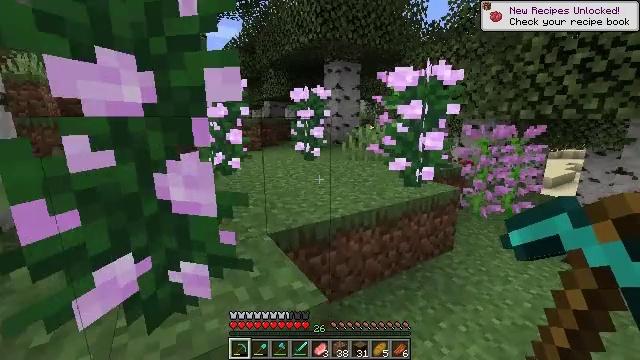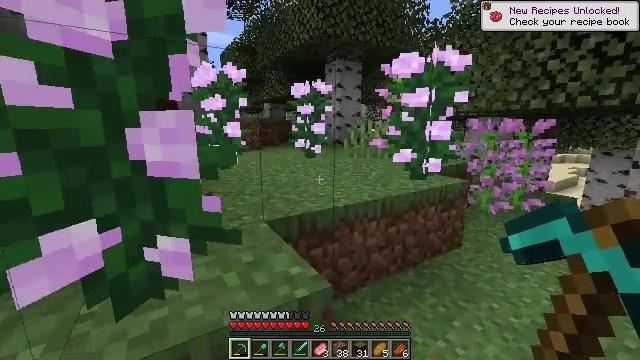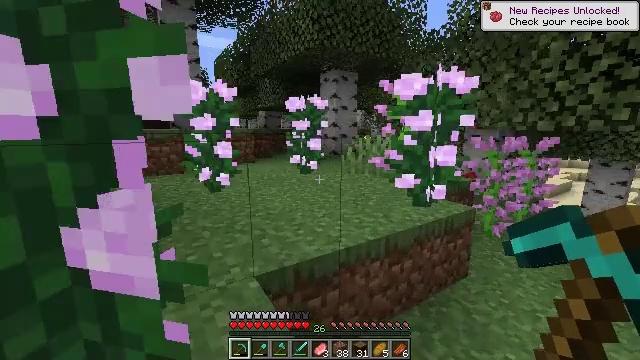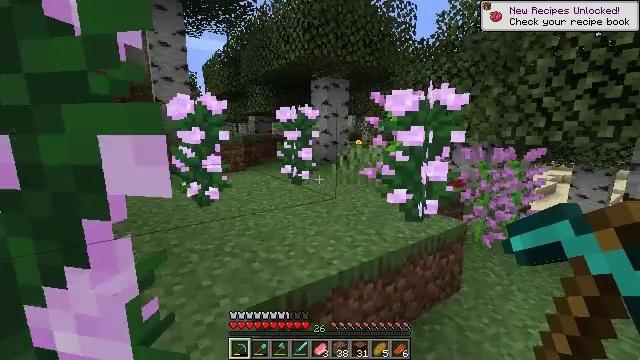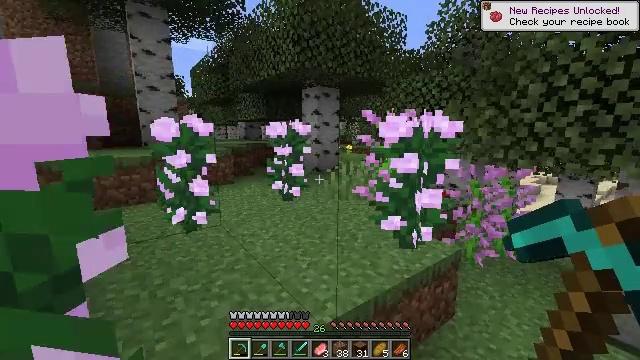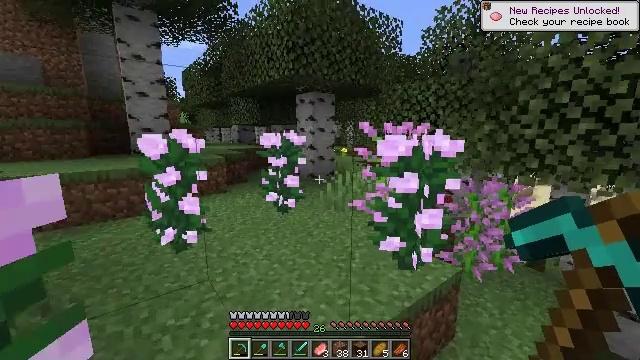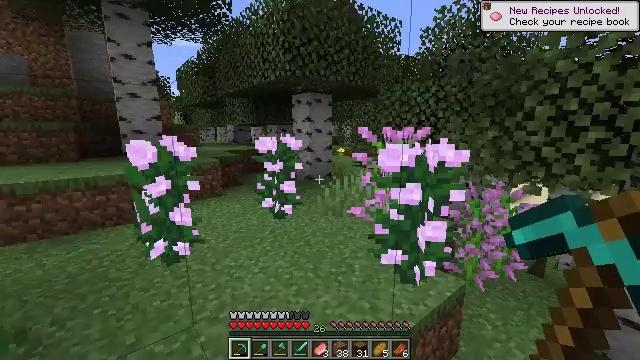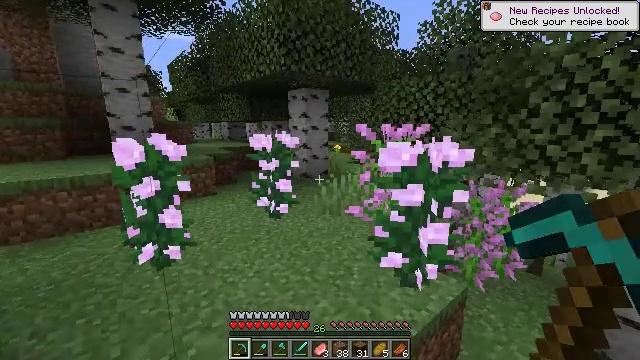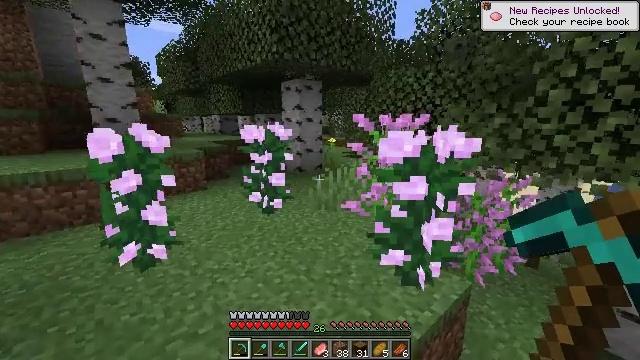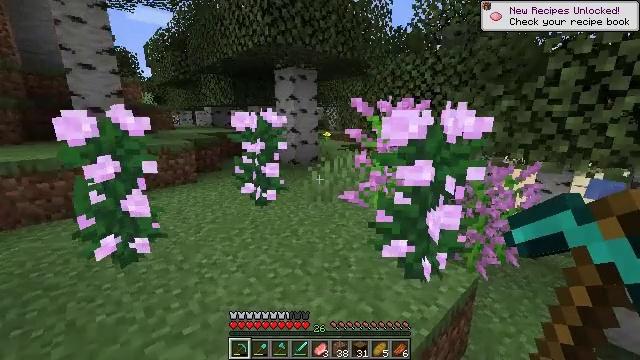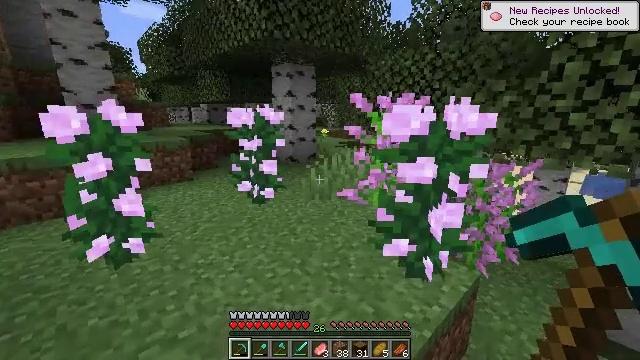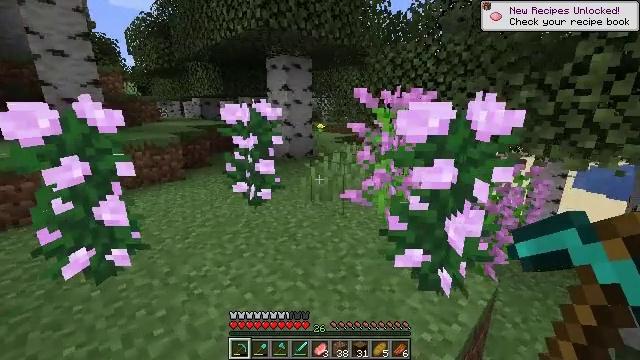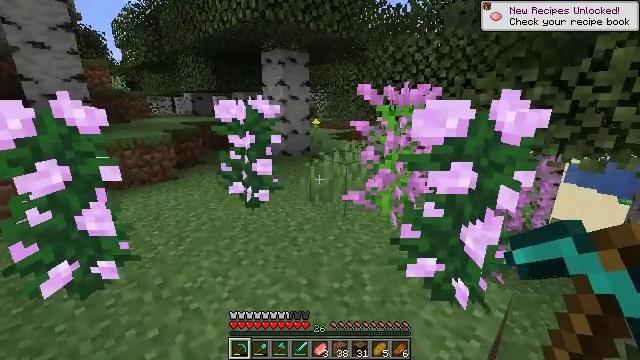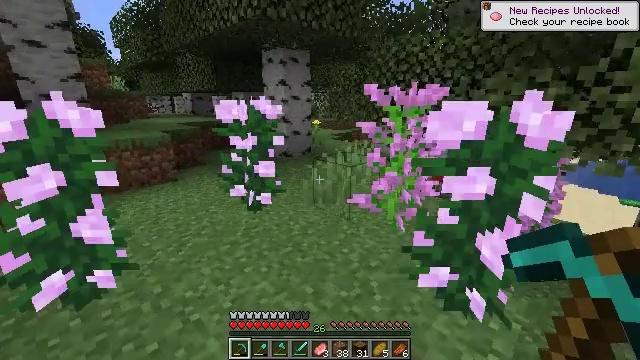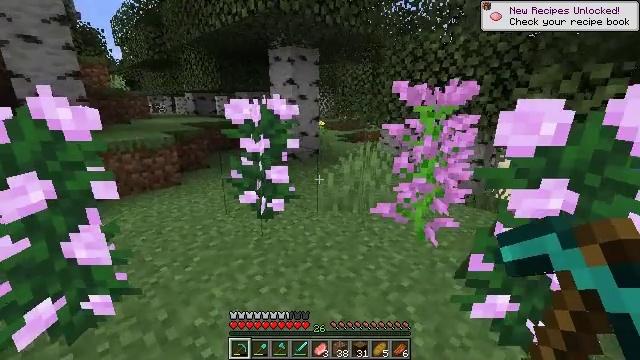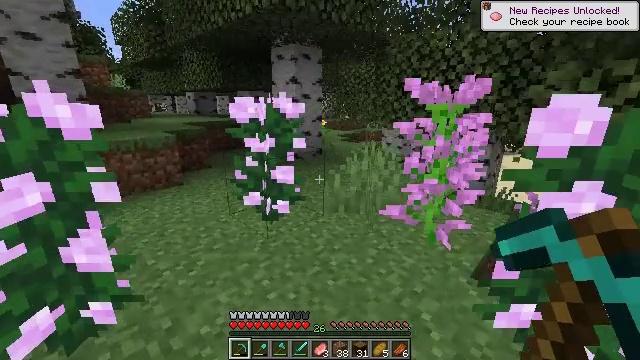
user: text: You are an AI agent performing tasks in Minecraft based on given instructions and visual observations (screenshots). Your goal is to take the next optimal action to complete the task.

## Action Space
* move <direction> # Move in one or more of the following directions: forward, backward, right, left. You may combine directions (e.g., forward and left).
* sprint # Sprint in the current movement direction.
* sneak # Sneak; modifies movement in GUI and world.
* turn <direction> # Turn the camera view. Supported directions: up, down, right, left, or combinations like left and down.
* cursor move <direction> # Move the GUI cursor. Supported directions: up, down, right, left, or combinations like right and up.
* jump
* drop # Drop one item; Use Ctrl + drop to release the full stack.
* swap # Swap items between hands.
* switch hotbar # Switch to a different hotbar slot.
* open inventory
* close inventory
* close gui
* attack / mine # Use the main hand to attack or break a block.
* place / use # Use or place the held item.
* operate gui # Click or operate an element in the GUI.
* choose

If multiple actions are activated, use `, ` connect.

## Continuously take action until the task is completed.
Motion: motion action
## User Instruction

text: Mine the peony flower from the ground.
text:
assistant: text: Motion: move forward, turn up
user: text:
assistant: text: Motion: move forward, turn right, jump
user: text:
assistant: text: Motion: move forward, turn right, jump
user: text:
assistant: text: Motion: move forward, turn right, jump
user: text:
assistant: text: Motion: move forward, turn right, jump
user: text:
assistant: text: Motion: move forward, jump
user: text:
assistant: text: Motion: move forward
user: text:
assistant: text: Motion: move forward, turn right and down
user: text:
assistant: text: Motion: move forward, turn right
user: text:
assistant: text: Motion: move forward and move left
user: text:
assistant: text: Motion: move forward and move left, turn right and down
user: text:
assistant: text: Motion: move forward and move left, turn right
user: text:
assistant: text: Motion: move forward and move left
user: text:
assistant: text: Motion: move forward and move left
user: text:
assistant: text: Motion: move forward and move left
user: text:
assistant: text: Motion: move forward and move left
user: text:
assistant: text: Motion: move forward and move left, turn down
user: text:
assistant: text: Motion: move forward and move left, turn down
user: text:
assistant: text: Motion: move forward and move left
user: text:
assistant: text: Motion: move forward, attack / mine
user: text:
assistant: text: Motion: move forward, attack / mine
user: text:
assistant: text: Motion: move forward, attack / mine
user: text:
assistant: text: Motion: move forward
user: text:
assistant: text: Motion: move forward, turn right
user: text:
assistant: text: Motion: move forward, turn right
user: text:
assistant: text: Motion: no_op